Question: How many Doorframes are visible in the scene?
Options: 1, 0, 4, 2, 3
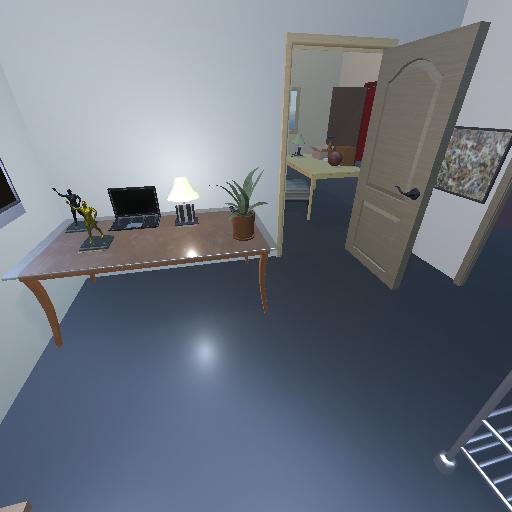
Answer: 1